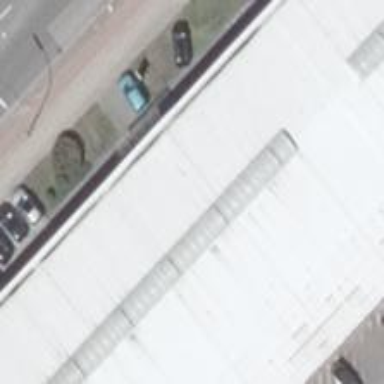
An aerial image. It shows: Car rental facility.